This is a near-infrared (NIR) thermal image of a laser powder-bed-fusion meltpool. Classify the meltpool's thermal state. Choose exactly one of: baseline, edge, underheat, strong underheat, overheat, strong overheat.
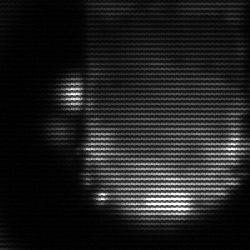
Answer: baseline